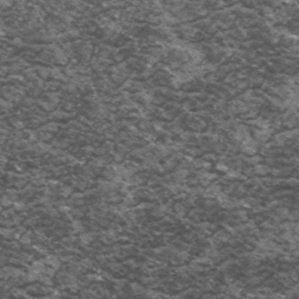
Label: frost